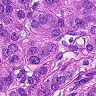
Metastatic tissue present: yes